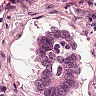
Metastatic tissue present: yes